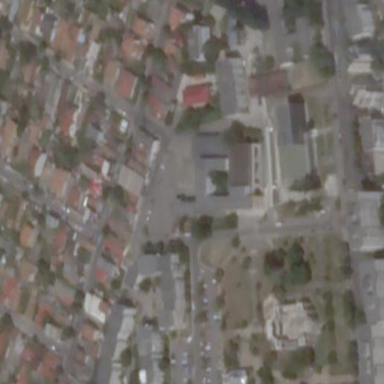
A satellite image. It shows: School.